高三 · 逻辑题
将下列演绎推理写成“三段论”的形式.

（1）太阳系的大行星都以陏圆形轨道绕太阳运行, 海王星是太阳系中的大行星, 所以海王星以椭圆形轨道绕太阳运行;

（2）菱形的对角线互相平分;

(3) 函数 $\mathrm{f}(\mathrm{x})=\mathrm{x}^{2}-\cos \mathrm{x}$ 是偶函数.
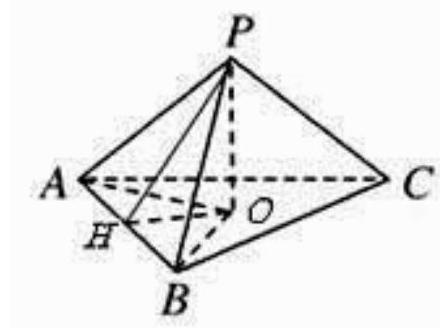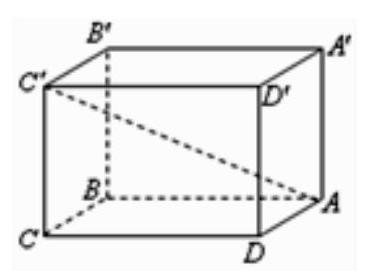
答案: （1）【解析】太阳系的大行星都以㤢圆形轨道绕太阳运行，（大前提）

海王星是太阳系中的大行星，（小前提）

海王星以椭圆形轨道绕太阳运行。（结论）

（2）【解析】平行四边形的对角线互相平分，（大前提）

菱形是平行四边形，（小前提）

菱形的对角线互相平分. （结论）

（3）【解析】 若对函数 $\mathrm{f}(\mathrm{x})$ 定义域中的 $\mathrm{x}$, 都有 $\mathrm{f}(-\mathrm{x})=\mathrm{f}(\mathrm{x})$, 则 $\mathrm{f}(\mathrm{x})$ 是偶函数，（大前提）对于函数 $\mathrm{f}(\mathrm{x})=\mathrm{x}^{2}-\cos \mathrm{x}$ ，当 $\mathrm{x} \in \mathrm{R}$ 时，有 $\mathrm{f}(-\mathrm{x})=\mathrm{f}(\mathrm{x})$ ，(小前提)所以函数 $\mathrm{f}(\mathrm{x})=\mathrm{x}^{2}-\cos \mathrm{x}$ 是偶函数. (结论)

【分析】(1)太阳系的大行星都以椭圆形轨道绕太阳运行是大前提, 海王星是太阳系中的大行星是小前提，海王星以粗圆形轨道绕太阳运行是结论;

(2)对于结论:菱形的对角线互相平分来说,平行四边形的对角线互相平分是大前提,菱形是平行四边形是小前提.

(3) 作为函数 $\mathrm{f}(\mathrm{x})=\mathrm{x}^{2}-\cos \mathrm{x}$ 是偶函数, 其大前提是: 偶函数的定义, 小前提是函数 $\mathrm{f}(\mathrm{x})$ 满足偶定义.

23. 答案: 【解析】 类比三角形中的结论,

猜想在四面体中的结论为 $S=S_{1} \cdot \cos \alpha+S_{2} \cdot \cos \beta+S_{3} \cdot \cos \gamma$.

证明：如图, 设 $\mathrm{P}$ 点在底面的射影为 $\mathrm{O}$ 点, 过 $\mathrm{O}$ 点作 $O H \perp A B$, 交 $\mathrm{AB}$ 于 $\mathrm{H}$, 连接 $\mathrm{PH}, \mathrm{OA}, \mathrm{OB}$,

$\angle P H O$ 就是平面 $\mathrm{PAB}$ 与底面 $\mathrm{ABC}$ 所成的二面角, 则 $\angle P H O=\alpha$,

$S_{\triangle A O B}=\frac{1}{2} \times A B \times O H, S_{\triangle P A B}=\frac{1}{2} \times A B \times P H, \quad \cos \alpha=\cos \angle P H O=\frac{O H}{P H}=\frac{S_{\triangle A O B}}{S_{1}}$

$\therefore S_{\triangle A O B}=S_{1} \cos \alpha_{\text {同理, }} S_{\triangle C O B}=S_{2} \cos \beta, S_{\triangle A O C}=S_{3} \cos \gamma$,
又 $S=S_{\triangle A O B}+S_{\triangle C O B}+S_{\triangle A O C}, \quad \therefore \mathrm{S}=\mathrm{S}_{1} \cdot \cos \alpha+\mathrm{S}_{2} \cdot \cos \beta+\mathrm{S}_{3} \cdot \cos \gamma$

【分析】类比三角形中的结论，猜想四面体中的结论, 并证明即可.

24.答案: 【解析】 命题: 长方体 $A B C D-A B^{\prime} C^{\prime} D^{\prime}$ 中(如图 2),

图2

对角线 $A C$ 与棱 $A B 、 A D 、 A A$ 所成的角分别为 $\alpha, \beta, \gamma$,则 $\cos ^{2} \alpha+\cos ^{2} \beta+\cos ^{2} \gamma=1$;

证明: $\because \cos \alpha=\frac{A B}{A C^{\prime}}, \quad \cos \beta=\frac{A D}{A C^{\prime}}, \quad \cos \gamma=\frac{A A^{\prime}}{A C^{\prime}}$,

$\therefore \cos ^{2} \alpha+\cos ^{2} \beta+\cos ^{2} \gamma=\frac{A B^{2}+A D^{2}+A A^{2}}{A C^{2}}=\frac{A C^{2}}{A C^{2}}=1$. (此题答案不唯一)

【分析】先掌握已知矩形中得到的结论 $\cos ^{2} \alpha+\cos ^{2} \beta=1$ 的特点, 再利用类比推理的方法, 在长方体中得到类似的结论, 并进行证明即可.
解析: 答案：（1）【解析】太阳系的大行星都以㤢圆形轨道绕太阳运行，（大前提）

海王星是太阳系中的大行星，（小前提）

海王星以椭圆形轨道绕太阳运行。（结论）

（2）【解析】平行四边形的对角线互相平分，（大前提）

菱形是平行四边形，（小前提）

菱形的对角线互相平分. （结论）

（3）【解析】 若对函数 $\mathrm{f}(\mathrm{x})$ 定义域中的 $\mathrm{x}$, 都有 $\mathrm{f}(-\mathrm{x})=\mathrm{f}(\mathrm{x})$, 则 $\mathrm{f}(\mathrm{x})$ 是偶函数，（大前提）对于函数 $\mathrm{f}(\mathrm{x})=\mathrm{x}^{2}-\cos \mathrm{x}$ ，当 $\mathrm{x} \in \mathrm{R}$ 时，有 $\mathrm{f}(-\mathrm{x})=\mathrm{f}(\mathrm{x})$ ，(小前提)所以函数 $\mathrm{f}(\mathrm{x})=\mathrm{x}^{2}-\cos \mathrm{x}$ 是偶函数. (结论)

【分析】(1)太阳系的大行星都以椭圆形轨道绕太阳运行是大前提, 海王星是太阳系中的大行星是小前提，海王星以粗圆形轨道绕太阳运行是结论;

(2)对于结论:菱形的对角线互相平分来说,平行四边形的对角线互相平分是大前提,菱形是平行四边形是小前提.

(3) 作为函数 $\mathrm{f}(\mathrm{x})=\mathrm{x}^{2}-\cos \mathrm{x}$ 是偶函数, 其大前提是: 偶函数的定义, 小前提是函数 $\mathrm{f}(\mathrm{x})$ 满足偶定义.

23. 答案: 【解析】 类比三角形中的结论,

猜想在四面体中的结论为 $S=S_{1} \cdot \cos \alpha+S_{2} \cdot \cos \beta+S_{3} \cdot \cos \gamma$.

证明：如图, 设 $\mathrm{P}$ 点在底面的射影为 $\mathrm{O}$ 点, 过 $\mathrm{O}$ 点作 $O H \perp A B$, 交 $\mathrm{AB}$ 于 $\mathrm{H}$, 连接 $\mathrm{PH}, \mathrm{OA}, \mathrm{OB}$,

$\angle P H O$ 就是平面 $\mathrm{PAB}$ 与底面 $\mathrm{ABC}$ 所成的二面角, 则 $\angle P H O=\alpha$,

$S_{\triangle A O B}=\frac{1}{2} \times A B \times O H, S_{\triangle P A B}=\frac{1}{2} \times A B \times P H, \quad \cos \alpha=\cos \angle P H O=\frac{O H}{P H}=\frac{S_{\triangle A O B}}{S_{1}}$

$\therefore S_{\triangle A O B}=S_{1} \cos \alpha_{\text {同理, }} S_{\triangle C O B}=S_{2} \cos \beta, S_{\triangle A O C}=S_{3} \cos \gamma$,
又 $S=S_{\triangle A O B}+S_{\triangle C O B}+S_{\triangle A O C}, \quad \therefore \mathrm{S}=\mathrm{S}_{1} \cdot \cos \alpha+\mathrm{S}_{2} \cdot \cos \beta+\mathrm{S}_{3} \cdot \cos \gamma$

【分析】类比三角形中的结论，猜想四面体中的结论, 并证明即可.

24.答案: 【解析】 命题: 长方体 $A B C D-A B^{\prime} C^{\prime} D^{\prime}$ 中(如图 2),

图2

对角线 $A C$ 与棱 $A B 、 A D 、 A A$ 所成的角分别为 $\alpha, \beta, \gamma$,则 $\cos ^{2} \alpha+\cos ^{2} \beta+\cos ^{2} \gamma=1$;

证明: $\because \cos \alpha=\frac{A B}{A C^{\prime}}, \quad \cos \beta=\frac{A D}{A C^{\prime}}, \quad \cos \gamma=\frac{A A^{\prime}}{A C^{\prime}}$,

$\therefore \cos ^{2} \alpha+\cos ^{2} \beta+\cos ^{2} \gamma=\frac{A B^{2}+A D^{2}+A A^{2}}{A C^{2}}=\frac{A C^{2}}{A C^{2}}=1$. (此题答案不唯一)

【分析】先掌握已知矩形中得到的结论 $\cos ^{2} \alpha+\cos ^{2} \beta=1$ 的特点, 再利用类比推理的方法, 在长方体中得到类似的结论, 并进行证明即可.